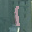
Label: 1